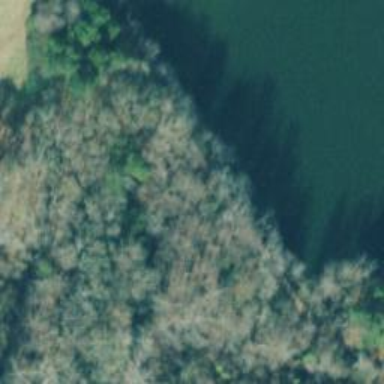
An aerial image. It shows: Reservoir area.